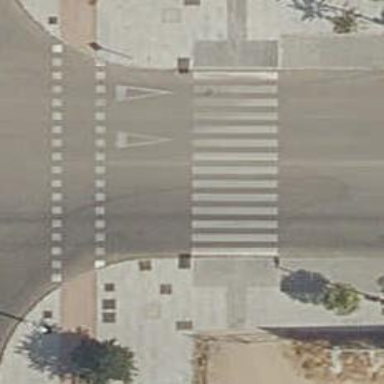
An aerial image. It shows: Footway.